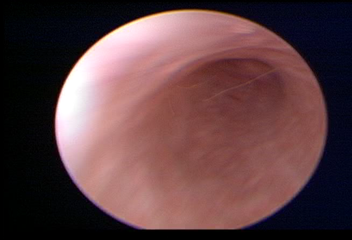
Modality: WLC
Class: Normal mucosa
Bladder cancer association: No